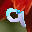
Label: 9